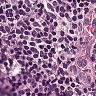
Metastatic tissue present: no